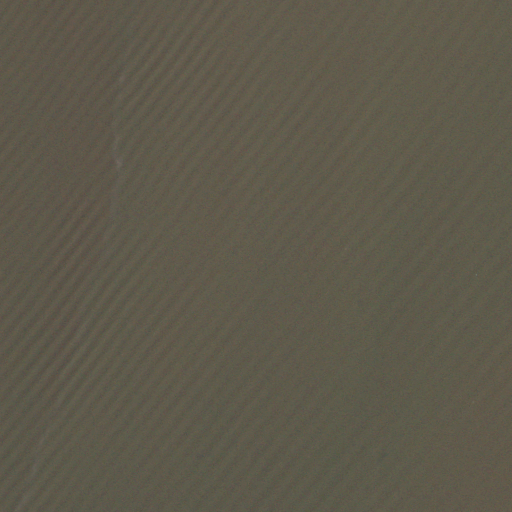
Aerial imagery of bar in Delaware named Black Ditch Bar containing only open water